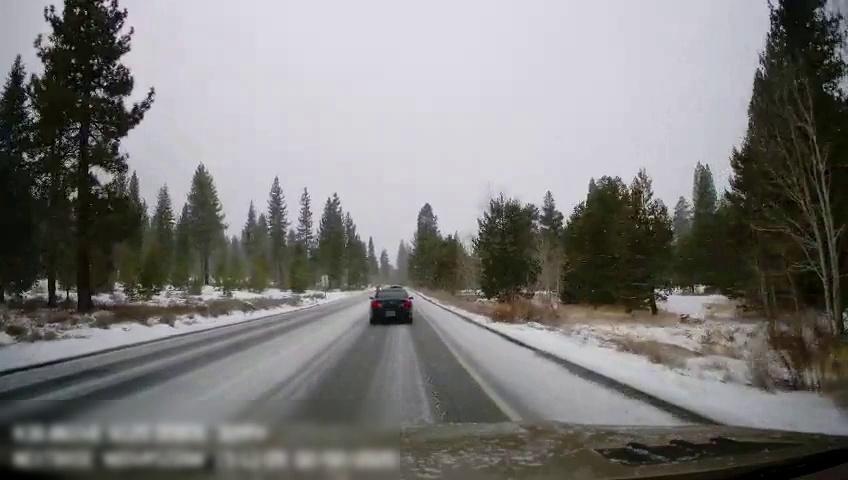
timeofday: Day
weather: Snowy
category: Drivable Space
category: Vehicles | SUV
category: Vehicles | Car